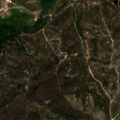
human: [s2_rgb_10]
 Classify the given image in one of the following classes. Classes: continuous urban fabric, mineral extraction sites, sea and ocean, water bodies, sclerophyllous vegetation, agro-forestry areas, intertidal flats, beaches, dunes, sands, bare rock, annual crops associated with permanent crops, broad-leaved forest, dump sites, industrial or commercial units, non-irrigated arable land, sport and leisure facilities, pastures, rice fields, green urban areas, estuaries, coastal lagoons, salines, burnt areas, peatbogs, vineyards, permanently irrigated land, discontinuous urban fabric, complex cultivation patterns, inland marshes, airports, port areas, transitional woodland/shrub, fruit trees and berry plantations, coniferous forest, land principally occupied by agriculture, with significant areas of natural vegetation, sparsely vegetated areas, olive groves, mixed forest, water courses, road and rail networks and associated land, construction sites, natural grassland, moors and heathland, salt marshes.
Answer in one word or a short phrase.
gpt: permanently irrigated land, broad-leaved forest, mixed forest, transitional woodland/shrub